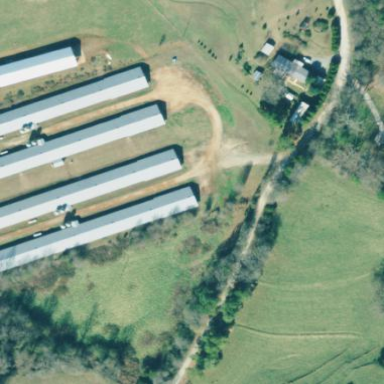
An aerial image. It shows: Farm auxiliary building.